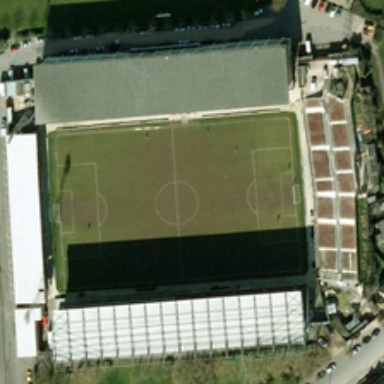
We can see a football field in the square stadium near a road .